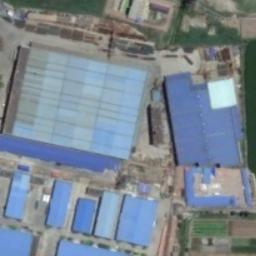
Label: industrial_area